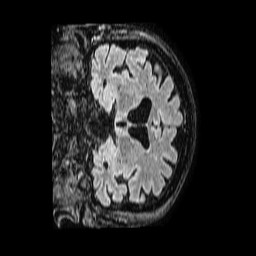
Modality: FLAIR
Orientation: coronal
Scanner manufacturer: philips
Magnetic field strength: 1.5 T
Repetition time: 4.8 s
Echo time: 0.3 s